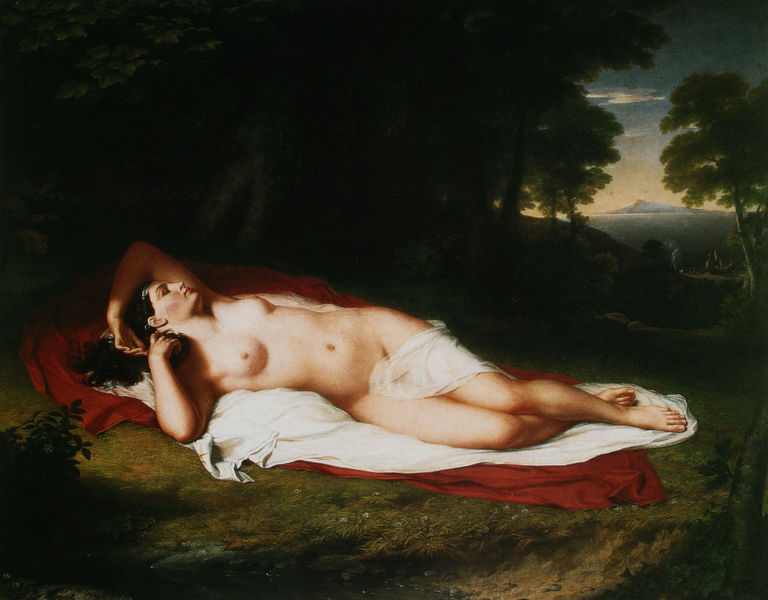
Titel: Ariadne auf Naxos
Künstler: John Vanderlyn
Standort: Philadelphia (Pennsylvania)
Institution: Pennsylvania Academie of the Fine Arts
Schlagwörter: akt, baum, berg, blau, blätter, dunkel, gemälde, haut, himmel, kopf, körper, laub, meer, nackt, schatten, schlaf, wasser, weiß, wolken, bäume, gelb, grün, landschaft, mädchen, ocker, see, abend, blumen, braun, brust, busen, frankreich, frau, haar, hell, hintergrund, licht, nacht, ohr, orange, profil, schwarz, dame, gras, park, rasen, rot, schleier, tuch, weg, wiese, beige, arme, augen, falten, gesicht, bildnis, hals, hände, portrait, porträt, öl, erde, ferne, hügel, natur, sonnenaufgang, strauch, boden, insel, dunkelheit, gold, haare, pose, tücher, decke, locken, renaissance, wald, boot, beine, brüste, füße, sommer, frauenakt, lasziv, liegen, schlafen, schlafend, schlafende, italien, berge, gipfel, farbe, sonnenuntergang, haarband, weiblich, nabel, bauch, glatt, laken, nackte, bauchnabel, brustwarze, erotik, liegend, scham, zehen, geschlossen, bucht, hüften, vulkan, idyll, lichtung, mollig, liegende, tizian, entspannung, dekce, hüfte, eros, grad, frei, salonmalerei, venus, zentrum, verhüllt, liegt, gekreuzt, räkeln, neapel, sinnlichkeit, landschaften, weiblicher akt, unfer, mulde, akademisch, taormina, liegender akt, schlafe, akt landschaft, hingegossen, leicht bekleidet, iegend, busenm, räkelt, lendnschutz